Question: I'm still a bit confused with ARC, bridging, and certain non-toll-free bridged CF objects. My current confusion is around CFSocket. I'm pretty sure I'm cleaning up correctly, but the analysis tool is telling me otherwise. Maybe my dissonance is keeping me from seeing the leak, or the tool is wrong. I'm not ready to blame the tool, so I'm looking for other eyes to point out the issue. For example, am I missing a form of '__bridge' to transfer ownership to me?
In my project, using ARC, I have a TCP-based server. Let's call this class "MyServer". In MyServer, I have an internal property, socket, defined as such:
'''
@property (assign) CFSocketRef socket;
'''
This property holds the socket reference while the server is running. Stopping the server will release the reference, as will deleting the server object. I am also trying to clean up any potential leaks that get created during the process of starting the server. It is in this area where I'm having an issue with the static analysis.
The server is started with this method:
'''
- (BOOL)startServer
{
BOOL started = NO;
NSLog(@"[%@ %@] starting server on port %u", NSStringFromClass([self class]), NSStringFromSelector(_cmd),self.port);
self.lastError = nil;
if ([self createSocket]) {
started = YES;
_state = SERVER_STATE_STARTING;
};
return started;
}
'''
The 'createSocket' method creates a socket (duh), like so:
'''
-(BOOL)createSocket
{
BOOL result = YES;
self.socket = CFSocketCreate(kCFAllocatorDefault, PF_INET, SOCK_STREAM,
IPPROTO_TCP, 0, NULL, NULL);
if (self.socket != NULL) {
int reuse = true;
int fileDescriptor = CFSocketGetNative(self.socket);
if (setsockopt(fileDescriptor, SOL_SOCKET, SO_REUSEADDR,
(void *)&reuse, sizeof(int)) == 0) {
struct sockaddr_in address;
memset(&address, 0, sizeof(address));
address.sin_len = sizeof(address);
address.sin_family = AF_INET;
address.sin_addr.s_addr = htonl(INADDR_ANY);
address.sin_port = htons(self.port);
CFDataRef addressData = CFDataCreate(NULL,
(const UInt8 *)&address,
sizeof(address));
if (addressData && CFSocketSetAddress(self.socket, addressData) == kCFSocketSuccess) {
self.listenHandle = [[NSFileHandle alloc] initWithFileDescriptor:fileDescriptor
closeOnDealloc:YES];
[[NSNotificationCenter defaultCenter] addObserver:self
selector:@selector(receiveIncomingConnectionNotification:)
name:NSFileHandleConnectionAcceptedNotification
object:nil];
[self.listenHandle acceptConnectionInBackgroundAndNotify];
_state = SERVER_STATE_RUNNING;
} else {
result = NO;
[self errorWithName:@"Unable to bind socket to address."];
}
CFRelease(addressData);
} else {
[self errorWithName:@"Unable to set socket options."];
CFRelease(self.socket);
CFSocketInvalidate(self.socket);
CFRelease(self.socket);
self.socket = nil;
result = NO;
}
} else {
[self errorWithName:@"Unable to create socket."];
// CFRelease(self.socket); //NO - CFRelease(NULL) is a runtime error!
result = NO;
}
return result;
}
'''
When I run static analysis on this code, Xcode reports a bunch of potential leaks around self.socket. Here's one example, from the above 'createSocket' method:

It is indeed true that I don't reference the object any more in this path. Perhaps there's some way to tell the system that I want to own the object and the reason it's complaining is that it can't tell that I do. Am I supposed to be using one of the '__bridge' casts to convey that information? I tried making the property retain or strong, but that doesn't build because it's not an object. Any other thoughts?
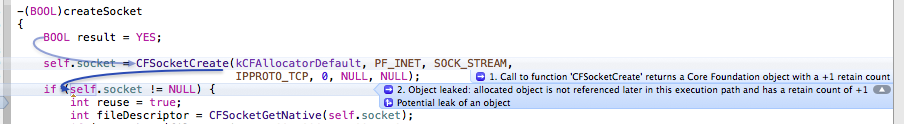
Answer: The problem here is that you're using a property, which is confusing the compiler. (It can't figure out that the call 'self.socket = ...', which is actually '[self setSocket:...]' expects an already-retained item and stores it.
If you use an instance variable directly, it should quiet the warning, because it will understand that you're holding on to a reference to that CFSocketRef on your own. (In this case, since your property is private and assign, you might as well use an instance variable anyway.)
Also, you're using the socket after you call CFRelease later on (you're calling CFSocketInvalidate on it after CFRelease), which is a bad idea.